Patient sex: M
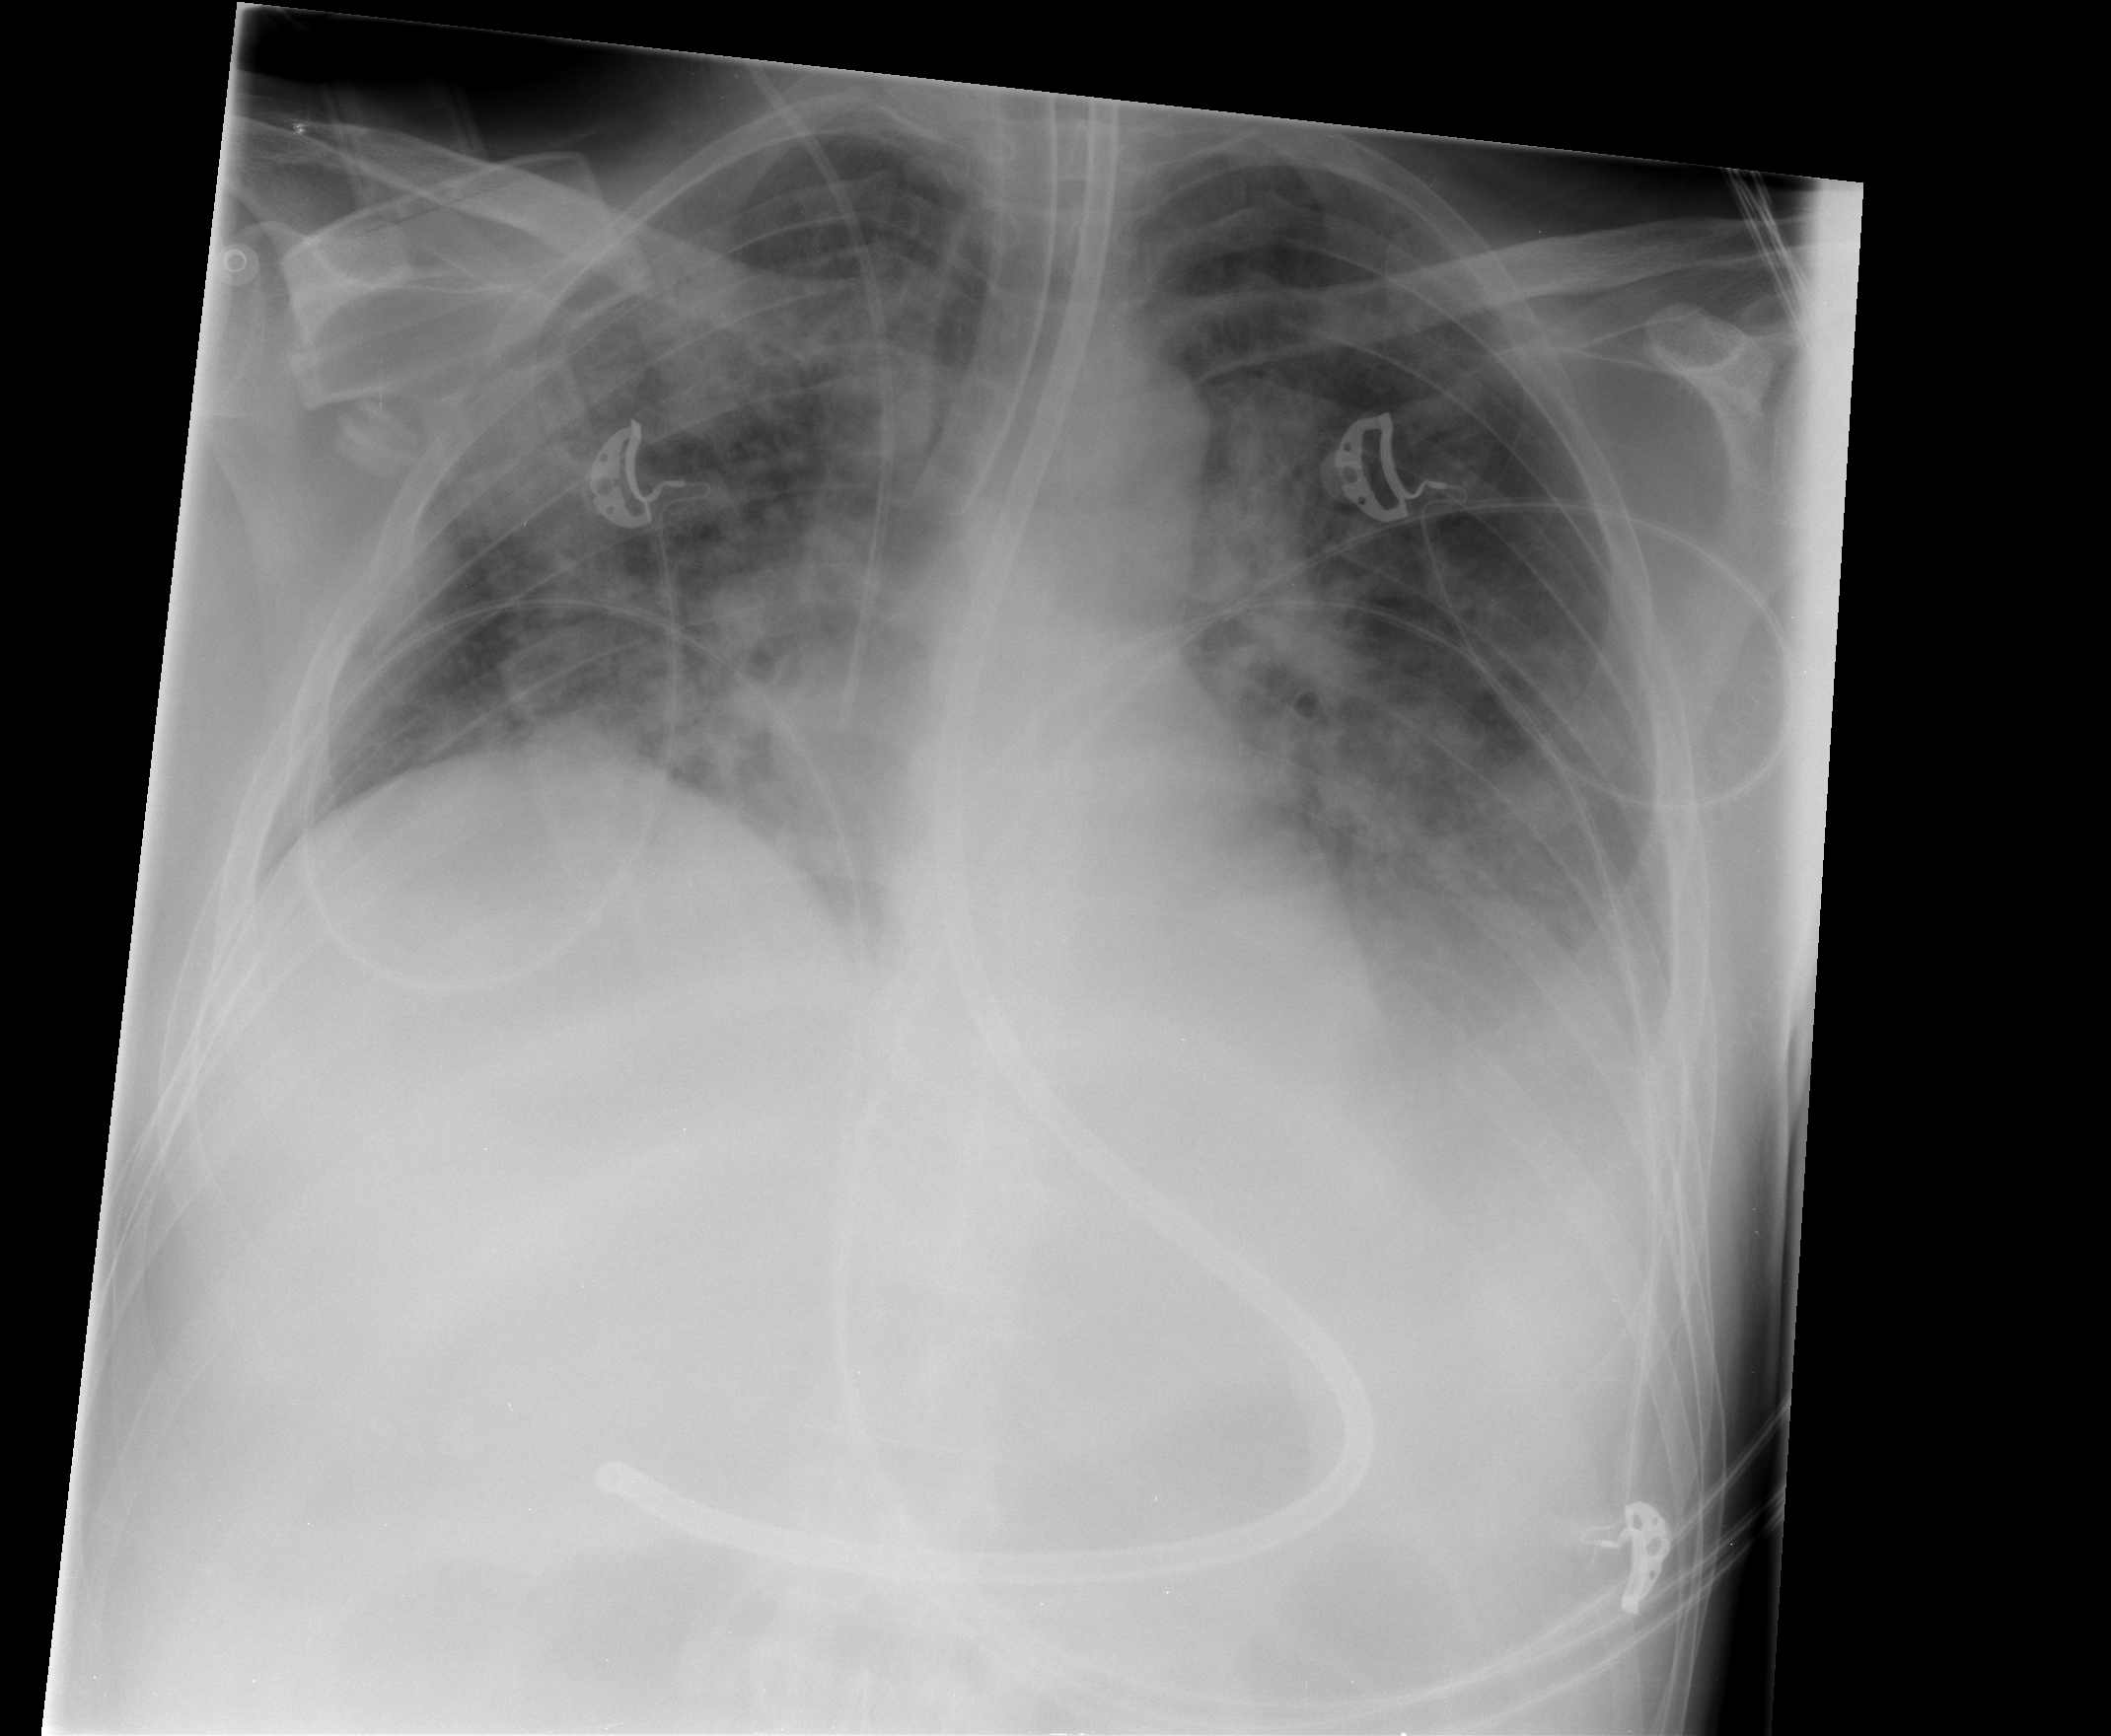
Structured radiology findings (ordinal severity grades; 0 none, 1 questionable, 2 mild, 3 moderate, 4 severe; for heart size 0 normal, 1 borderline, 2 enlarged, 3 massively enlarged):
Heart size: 0
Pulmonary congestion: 0
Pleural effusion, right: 0
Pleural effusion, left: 2
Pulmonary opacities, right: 2
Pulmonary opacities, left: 2
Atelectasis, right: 0
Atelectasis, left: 0